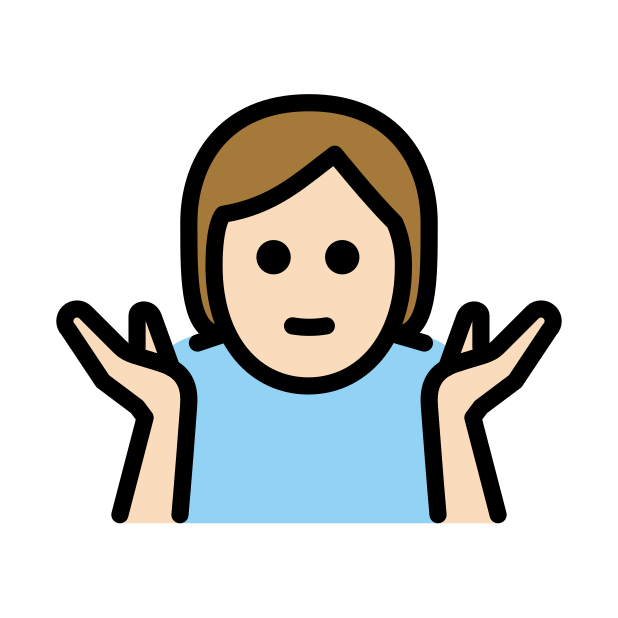
person shrugging: light skin tone